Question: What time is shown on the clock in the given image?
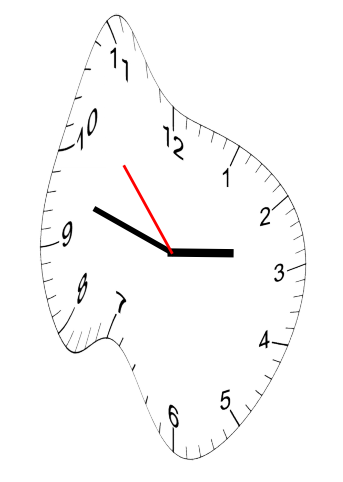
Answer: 02:47:53